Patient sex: F
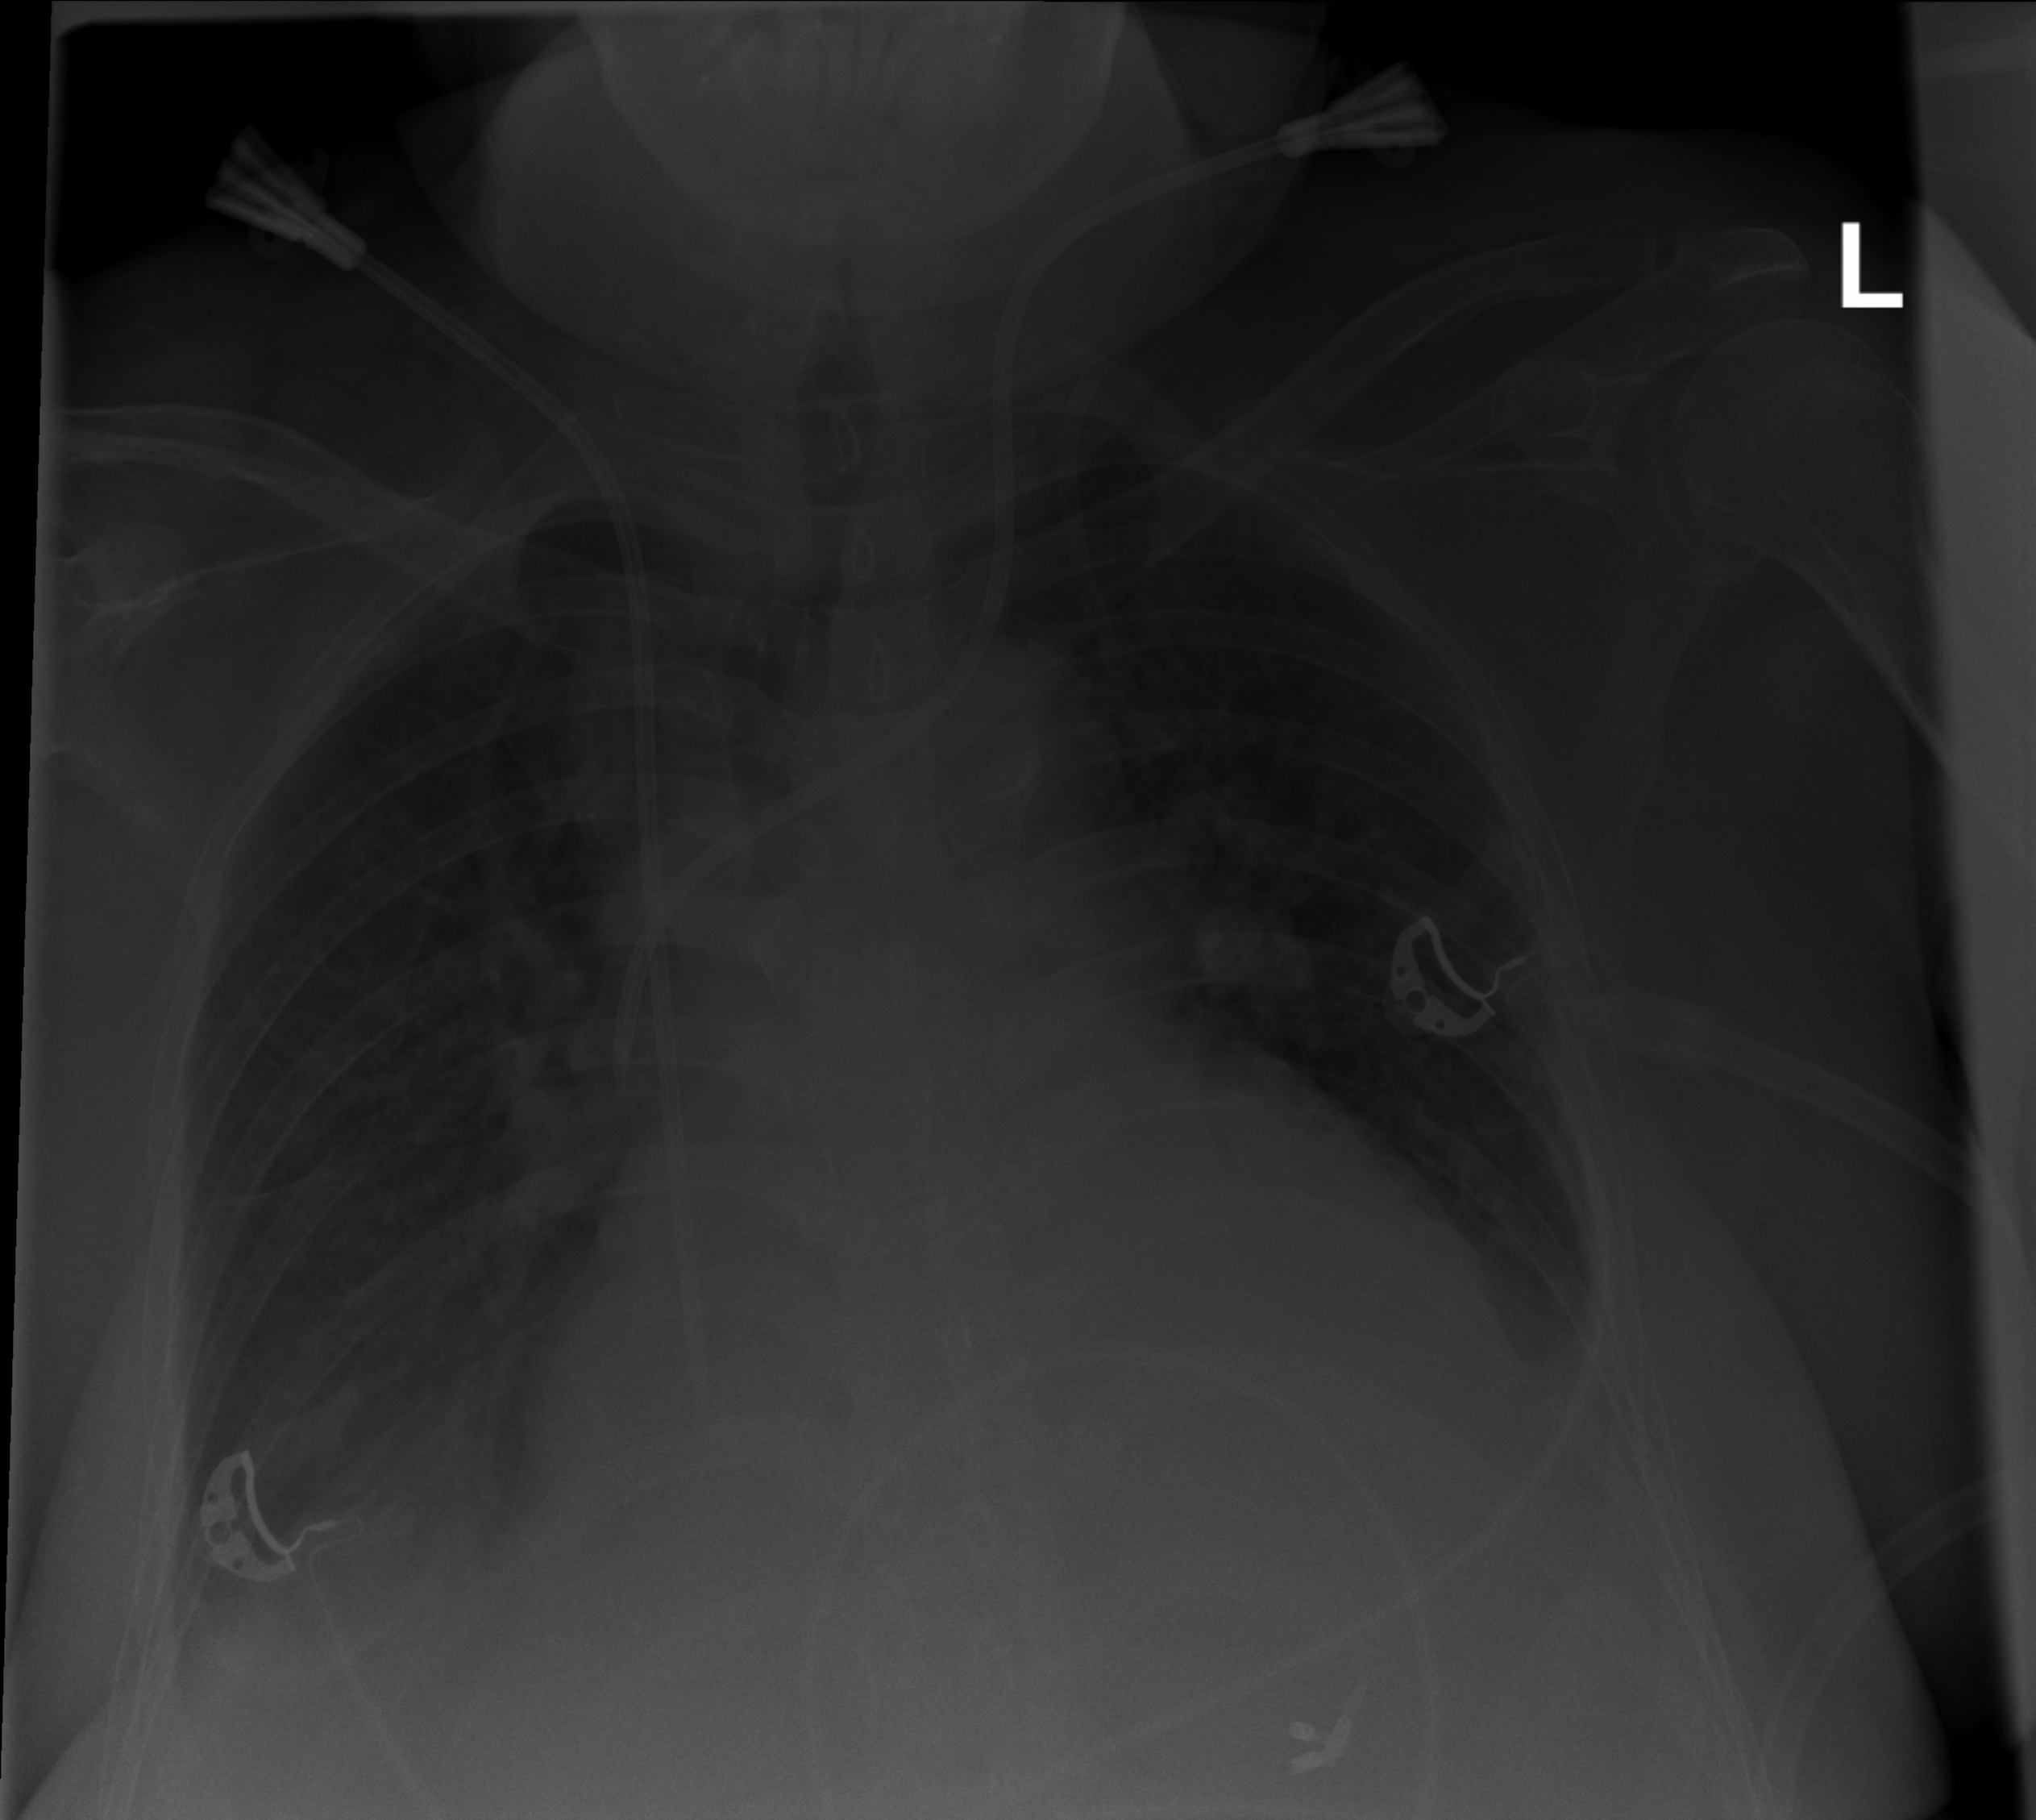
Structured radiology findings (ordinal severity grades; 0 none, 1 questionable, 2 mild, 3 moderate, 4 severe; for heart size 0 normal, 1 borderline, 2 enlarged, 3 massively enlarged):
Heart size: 2
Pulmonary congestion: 0
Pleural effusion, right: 2
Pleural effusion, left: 2
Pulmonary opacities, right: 0
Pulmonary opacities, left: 0
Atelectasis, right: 2
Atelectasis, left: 2